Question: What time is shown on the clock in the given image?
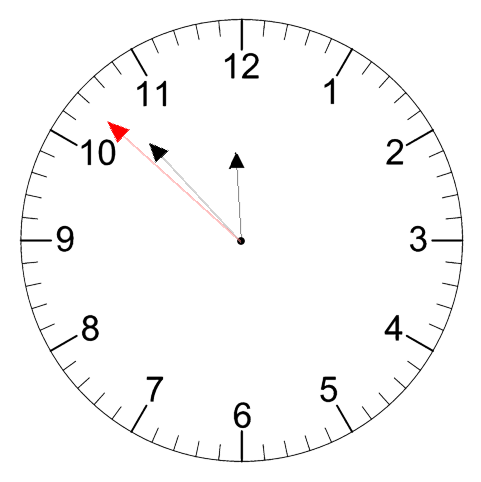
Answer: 11:52:52